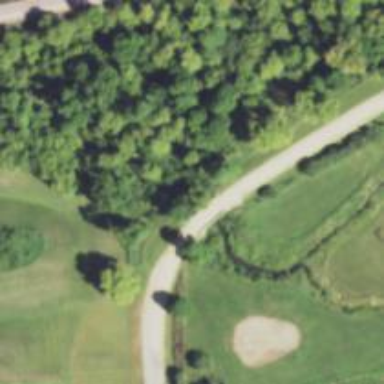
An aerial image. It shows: Tertiary road with bridge.